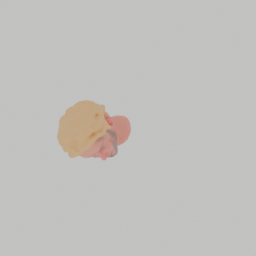
Label: people